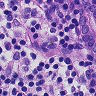
Metastatic tissue present: yes